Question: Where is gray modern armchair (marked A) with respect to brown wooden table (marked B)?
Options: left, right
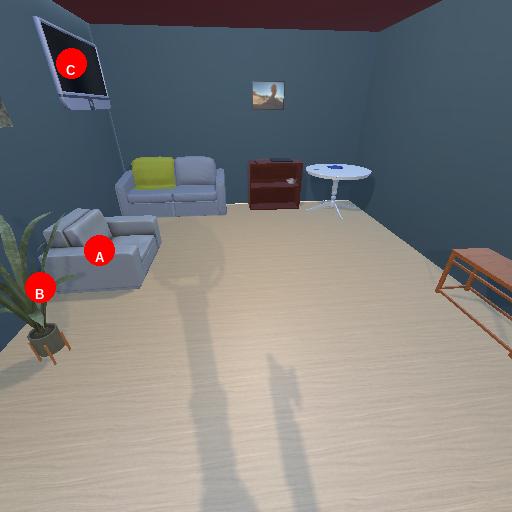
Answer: left